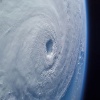
Label: cloud